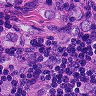
Metastatic tissue present: yes